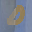
Label: 0